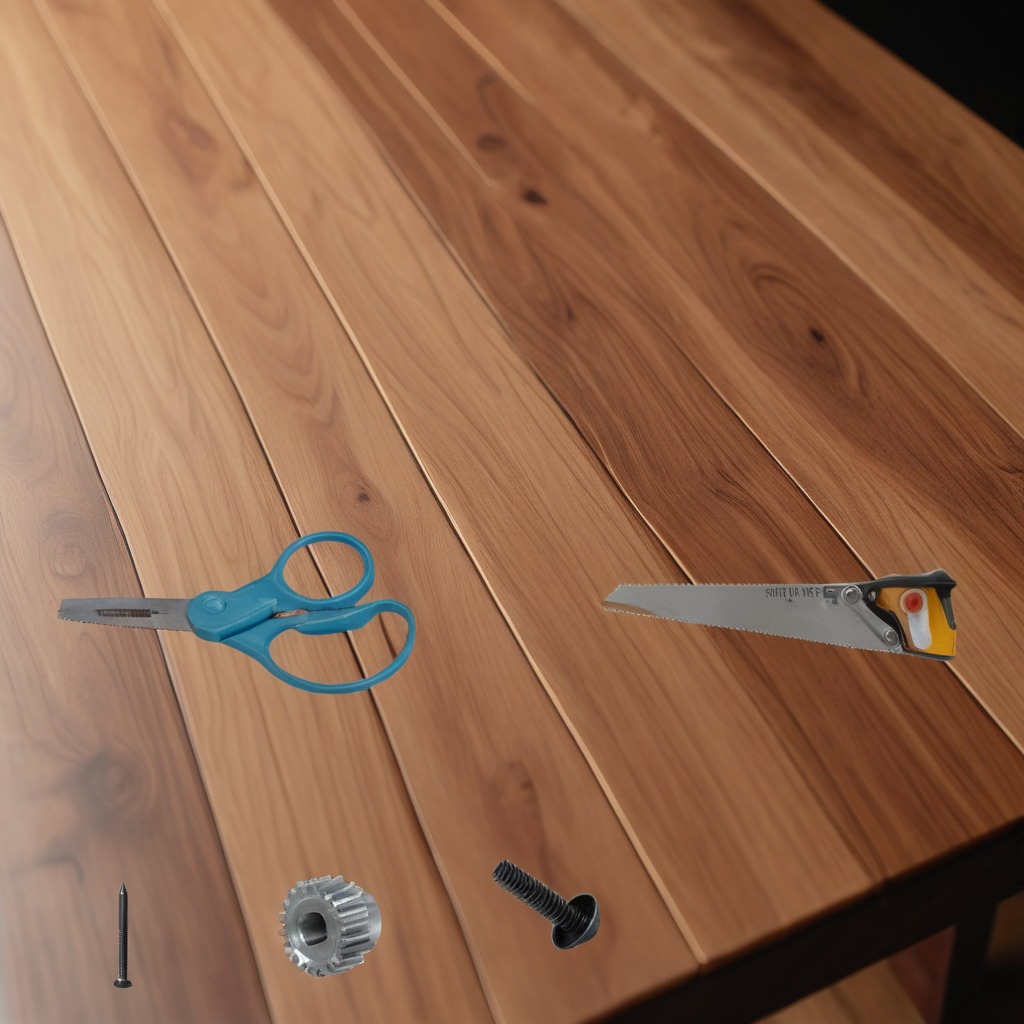
A steel gear with teeth, a metal machine screw, an iron nail, a handheld metal saw, and a pair of scissors are lying on the wooden table in a carpentry studio.